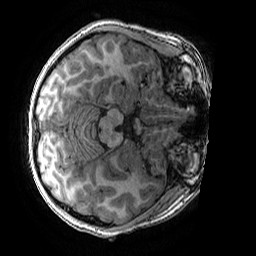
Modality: T1w
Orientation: axial
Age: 12
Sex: male
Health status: ill
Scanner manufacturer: ge
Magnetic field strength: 3 T
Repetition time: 0.007664 s
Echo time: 0.00342 s